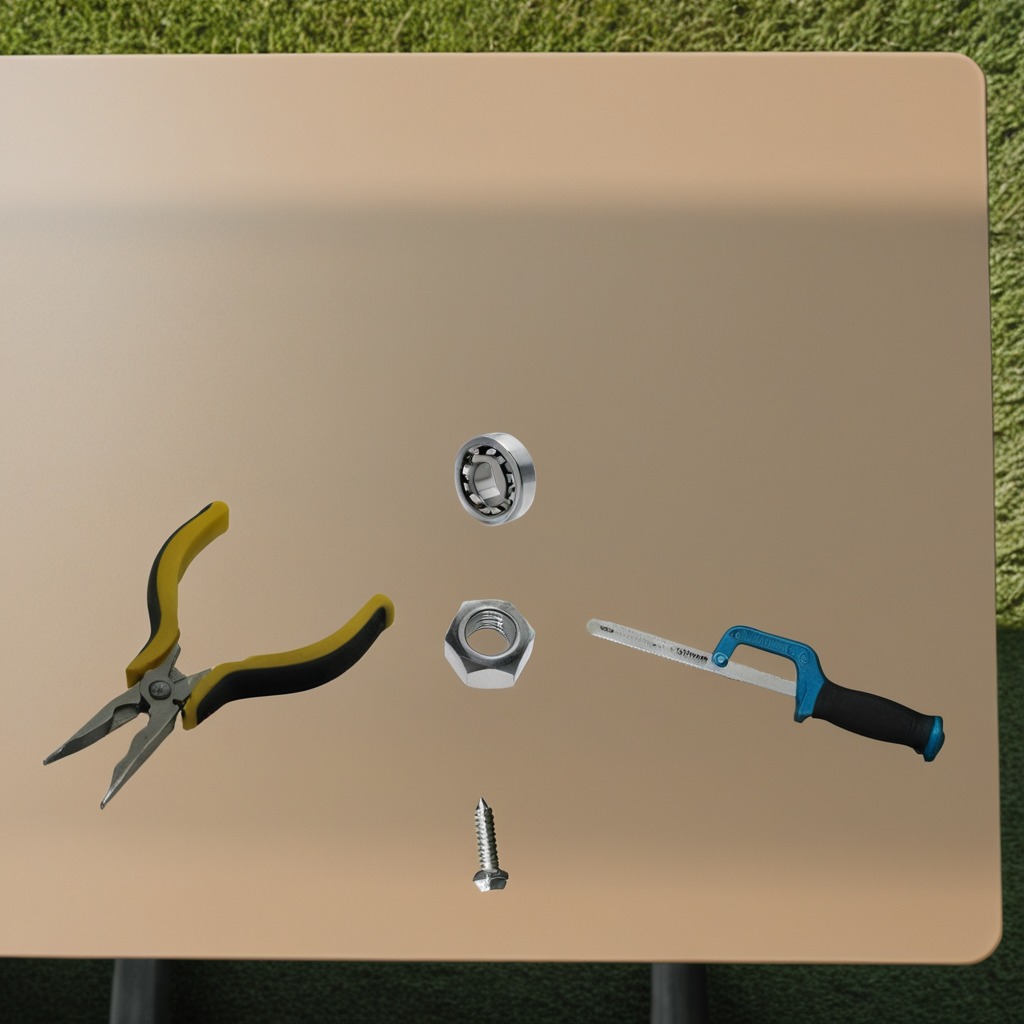
A ball bearing, a machine screw, pliers, a saw, and a nut are lying on the table.